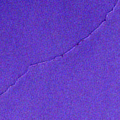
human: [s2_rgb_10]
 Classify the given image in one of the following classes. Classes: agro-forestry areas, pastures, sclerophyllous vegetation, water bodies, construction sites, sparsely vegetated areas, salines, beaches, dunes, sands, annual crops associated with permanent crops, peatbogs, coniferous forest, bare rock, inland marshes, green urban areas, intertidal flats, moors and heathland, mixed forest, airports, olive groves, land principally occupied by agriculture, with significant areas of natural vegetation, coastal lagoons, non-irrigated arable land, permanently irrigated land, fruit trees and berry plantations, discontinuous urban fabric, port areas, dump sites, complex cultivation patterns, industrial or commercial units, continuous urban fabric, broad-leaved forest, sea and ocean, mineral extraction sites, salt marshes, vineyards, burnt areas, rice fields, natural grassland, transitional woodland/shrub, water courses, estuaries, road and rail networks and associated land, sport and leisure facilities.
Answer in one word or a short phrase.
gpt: water bodies